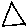
Label: triangle